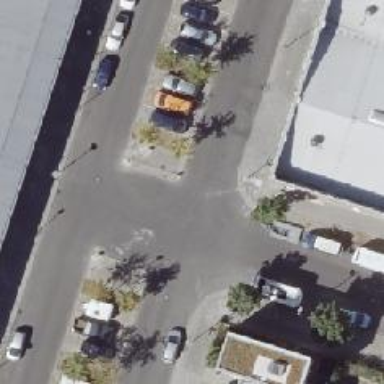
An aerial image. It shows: Residential road with asphalt surface. There is parking lane on the right side.